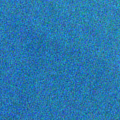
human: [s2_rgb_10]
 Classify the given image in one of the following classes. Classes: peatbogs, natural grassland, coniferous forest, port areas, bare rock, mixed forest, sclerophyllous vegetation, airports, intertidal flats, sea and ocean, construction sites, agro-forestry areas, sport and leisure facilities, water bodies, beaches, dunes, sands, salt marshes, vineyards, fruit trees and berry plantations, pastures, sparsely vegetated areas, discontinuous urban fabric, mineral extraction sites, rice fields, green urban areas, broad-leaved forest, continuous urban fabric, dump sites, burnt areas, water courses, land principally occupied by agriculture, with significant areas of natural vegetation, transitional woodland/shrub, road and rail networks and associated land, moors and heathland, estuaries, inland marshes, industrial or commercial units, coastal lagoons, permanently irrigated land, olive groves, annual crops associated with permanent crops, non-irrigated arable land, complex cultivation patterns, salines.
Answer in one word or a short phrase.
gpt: sea and ocean